Question: I want to express the following formula with Linq

I have the following function
'''
private double Calc(IEnumerable<Frequency> recording, IEnumerable<Frequency> reading)
{
}
'''
where the 'Frequency' is :
'''
public class Frequency
{
public double Probability { get; set; } //which are p's and q's in the formula
public int Strength { get; set; } //the i's i the formula
}
'''
An example call to the function is
'''
public void Caller(){
IEnumerable<Frequency> recording = new List<Frequency>
{
new Frequency {Strength = 32, Probability = 0.2}, //p32 = 0.2
new Frequency {Strength = 33, Probability = 0.2}, //p33 = 0.2
new Frequency {Strength = 34, Probability = 0.2}, //p34 = 0.2
new Frequency {Strength = 35, Probability = 0.2}, //...
new Frequency {Strength = 41, Probability = 0.2} //...
};
IEnumerable<Frequency> reading = new List<Frequency>
{
new Frequency {Strength = 34, Probability = 0.2}, //q34 = 0.2
new Frequency {Strength = 35, Probability = 0.2}, //q35 = 0.2
new Frequency {Strength = 36, Probability = 0.2},
new Frequency {Strength = 37, Probability = 0.2},
new Frequency {Strength = 80, Probability = 0.2},
};
Calc(reading, recordig);
}
'''
For example, 'new Frequency {Strength = 32, Probability = 0.2},' means that 'p32 = 0.2' in the Hellinger formula.
'k' will be 100 in the formula, if an element does not exists in the collection it will have value 0. For example recording does only have values for i = 32,33, 34,35,41 therefore for other values in 1-100 pi will be zero.
My first implementation is
'''
private double Calc(IEnumerable<Frequency> recording, IEnumerable<Frequency> reading)
{
double result = 0;
foreach (var i in Enumerable.Range(1,100))
{
var recStr = recording.FirstOrDefault(a => a.Strength == i);
var readStr = reading.FirstOrDefault(a => a.Strength == i);
var recVal = recStr == null ? 0 : recStr.Probability;
var readVal = readStr == null ? 0 : readStr.Probability;
result += Math.Pow(Math.Sqrt(recVal) - Math.Sqrt(readVal), 2);
}
result = Math.Sqrt(result/2);
return result;
}
'''
which is neither efficient nor elegant. I feel like the solution could be improved but i could not think a better way.
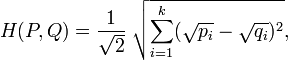
Answer: This question is complicated by the fact that the lists are sparse (we don't have probabilities for all readings). So, first we solve that problem:
'''
public static IEnumerable<Frequency> FillHoles(this IEnumerable<Frequency> src, int start, int end) {
IEnumerable<int> range = Enumerable.Range(start, end-start+1);
var result = from num in range
join _freq in src on num equals _freq.Strength into g
from freq in g.DefaultIfEmpty(new Frequency { Strength = num, Probability = 0 })
select freq;
return result;
}
'''
That leaves us with a dense array of frequency readings. Now we only need to apply the formula:
'''
// Make the arrays dense
recording = recording.FillHoles(1, 100);
reading = reading.FillHoles(1, 100);
// This is the thing we will be summing
IEnumerable<double> series = from rec in recording
join read in reading on rec.Strength equals read.Strength
select Math.Pow(Math.Sqrt(rec.Probability)-Math.Sqrt(read.Probability), 2);
double result = 1 / Math.Sqrt(2) * Math.Sqrt(series.Sum());
result.Dump();
'''
Not sure if this will be more performant than what you have, though.